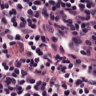
Metastatic tissue present: no